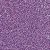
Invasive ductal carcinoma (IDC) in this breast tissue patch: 1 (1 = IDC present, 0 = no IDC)